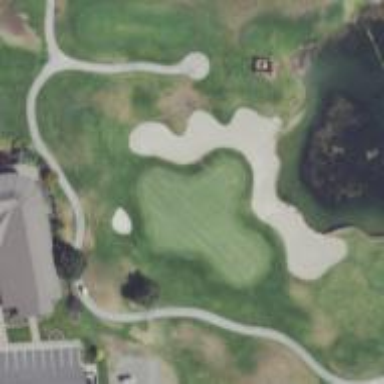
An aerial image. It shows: Golf hole.